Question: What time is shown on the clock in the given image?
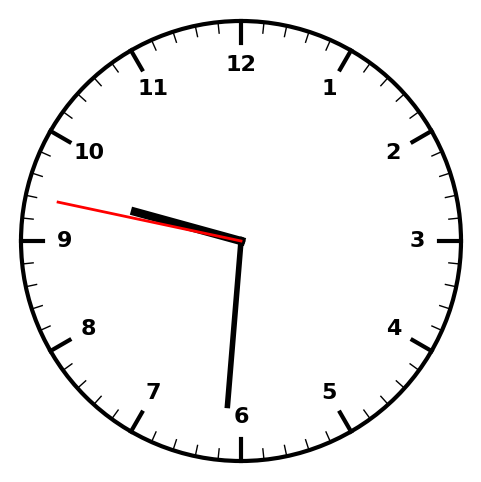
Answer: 09:30:47